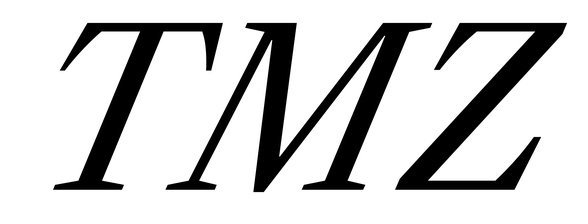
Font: LibreCaslonText-Italic_Italic